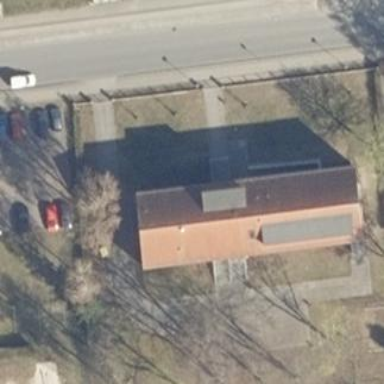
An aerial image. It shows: School building with gabled roof.